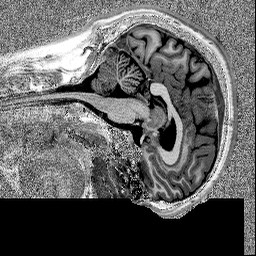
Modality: MP2RAGE
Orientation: sagittal
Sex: male